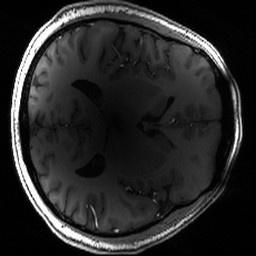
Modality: T1w
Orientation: axial
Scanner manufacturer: siemens
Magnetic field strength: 6.98 T
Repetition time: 3.1 s
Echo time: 0.00345 s